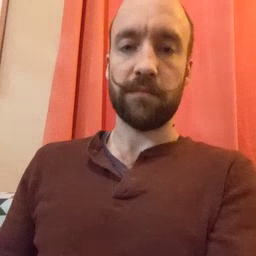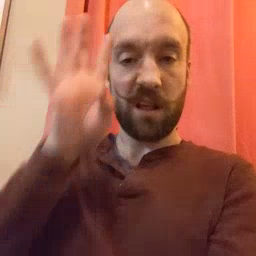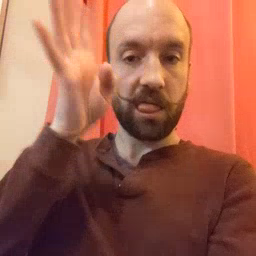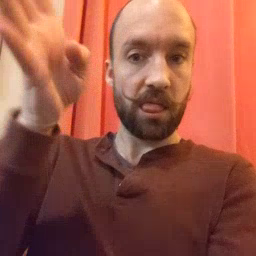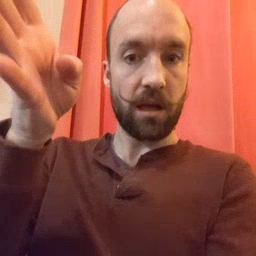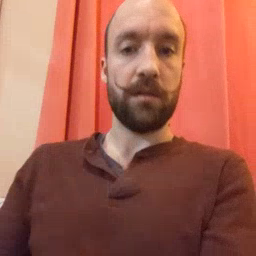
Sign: pretend